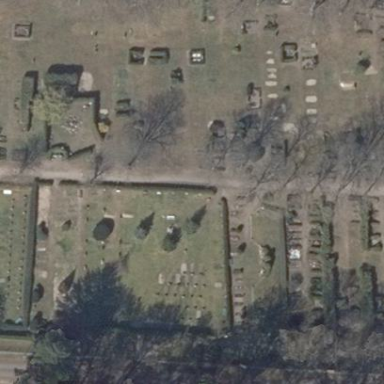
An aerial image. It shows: Sector in the cemetery.